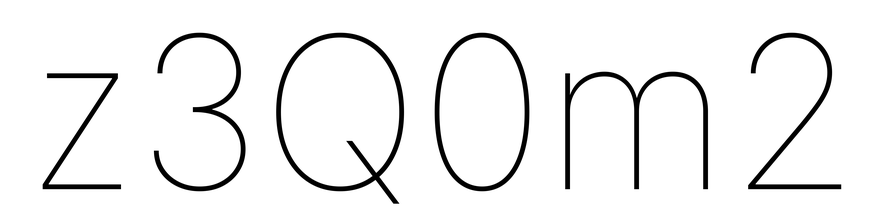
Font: Inter_Thin